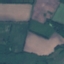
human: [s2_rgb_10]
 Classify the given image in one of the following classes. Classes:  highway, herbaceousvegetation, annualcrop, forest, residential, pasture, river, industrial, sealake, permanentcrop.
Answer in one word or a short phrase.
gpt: Pasture